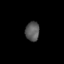
Tissue: skin
Cell type: Epithelial cells
Senescence score: 0.2397
Nuclear area (px): 269
Mean DAPI intensity: 88.599